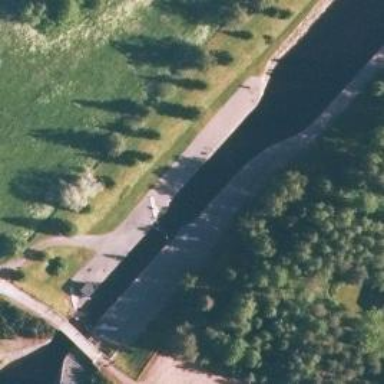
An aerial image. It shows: Lock gate along waterway.